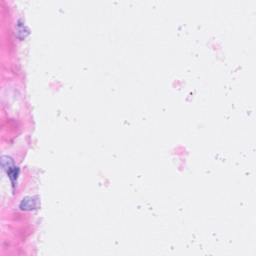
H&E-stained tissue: Breast